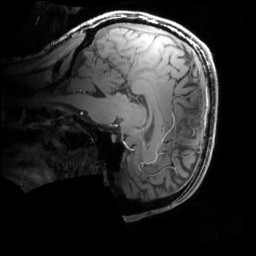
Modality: MP2RAGE
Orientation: sagittal
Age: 27
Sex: male
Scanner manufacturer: siemens
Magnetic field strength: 6.98 T
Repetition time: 6 s
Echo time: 0.00283 s